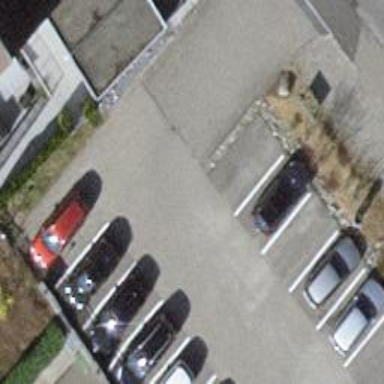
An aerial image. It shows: Parking aisle made of paving stones.